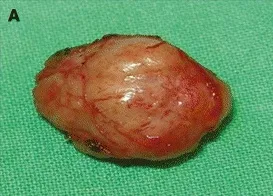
Grossly, the tumor is a 1.8 x 1.8 x 1.3 cm yellowish, encapsulated, solid mass (a).
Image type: medical_photograph (other_medical_photograph)